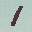
Label: 1